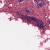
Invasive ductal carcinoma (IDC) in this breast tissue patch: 0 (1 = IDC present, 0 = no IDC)